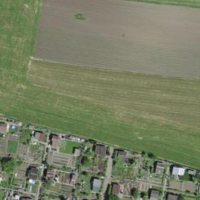
EUNIS habitat code: 53
Species observed at this site:
Tanacetum vulgare
Epilobium parviflorum
Sonchus asper
Lapsana communis
Portulaca oleracea